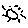
Label: sun